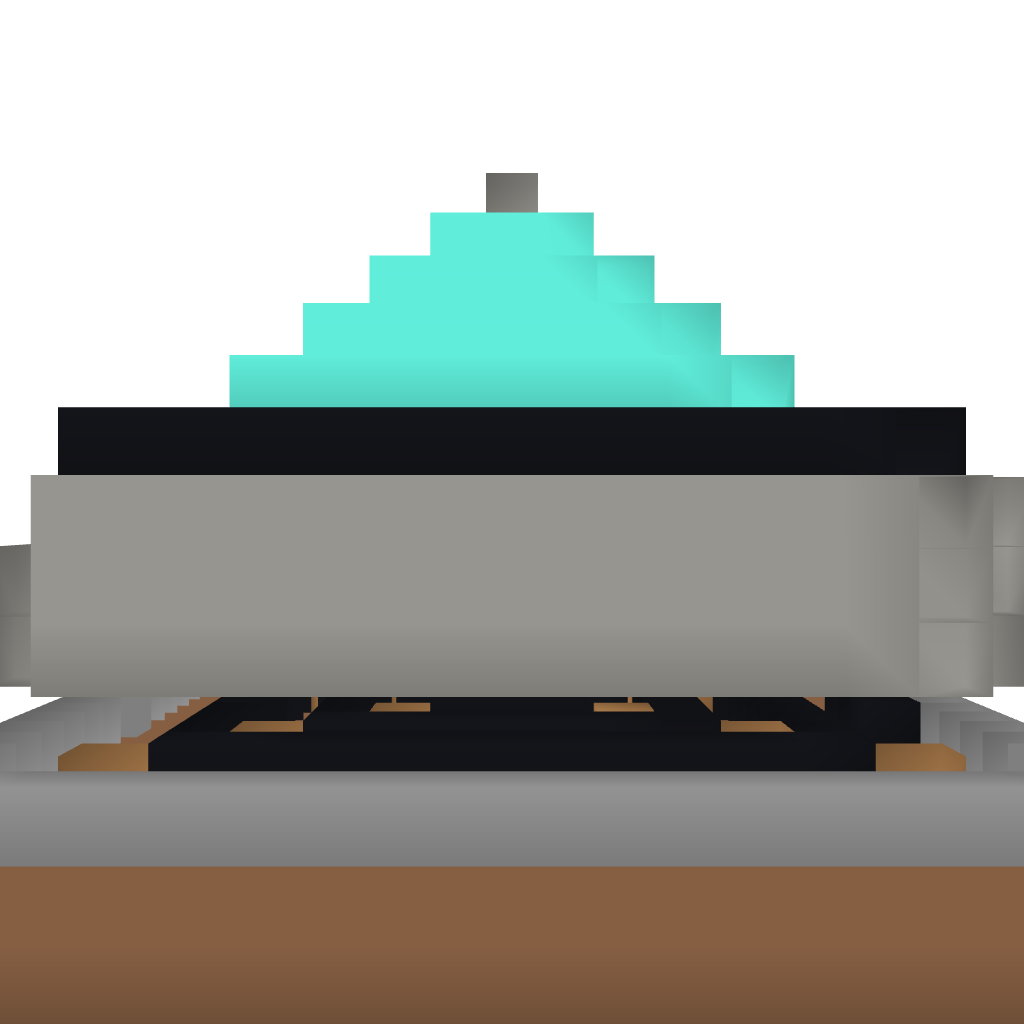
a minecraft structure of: Spawn for server